Question: i want to use a input box from SELECT2(jQuery Plugin) and want to send it with PHP Post to the server.
How do i access these Elements (A, Adolf, B)?
Thanks

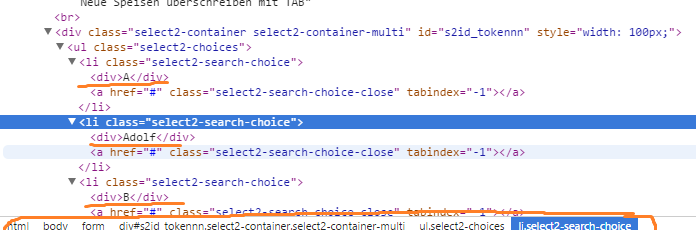
Answer: If you use 'Select2' (<URL> it overrides '<select>' element.
So probably you use like this:
'''
<select id="my-select"><option>...</option></select>
'''
And in JS:
'''
$("#my-select").select2();
'''
This way - if you want to read current value just use:
'''
$("#my-select").val();
'''
or using Select2 API:
'''
$("#my-select").select2("val");
'''
If you need to get from '<option>''s - you can do it like this:
'''
$("#my-select option").map(function() {return $(this).val();}).get();
'''